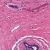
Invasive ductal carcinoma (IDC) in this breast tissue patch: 0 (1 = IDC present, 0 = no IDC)